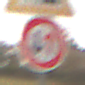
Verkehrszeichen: VorrangDesGegenverkehrs
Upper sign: Arbeitsstelle
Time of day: Midday
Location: Outdoor (Nature)
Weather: Overcast
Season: NotSpecified
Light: Natural